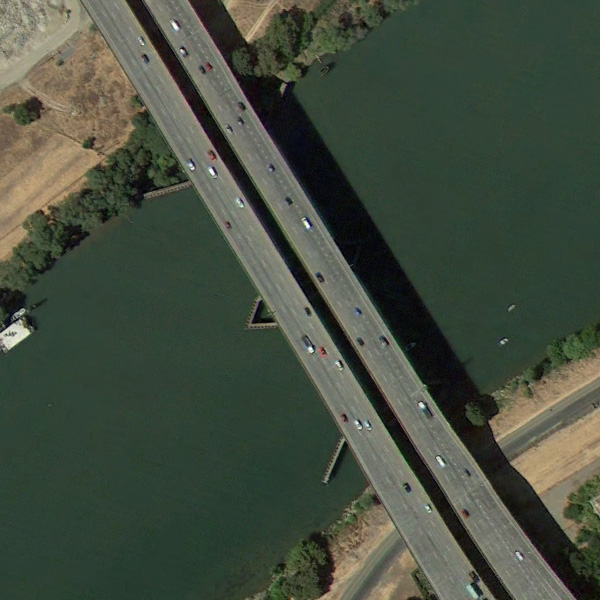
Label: Bridge